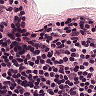
Metastatic tissue present: no